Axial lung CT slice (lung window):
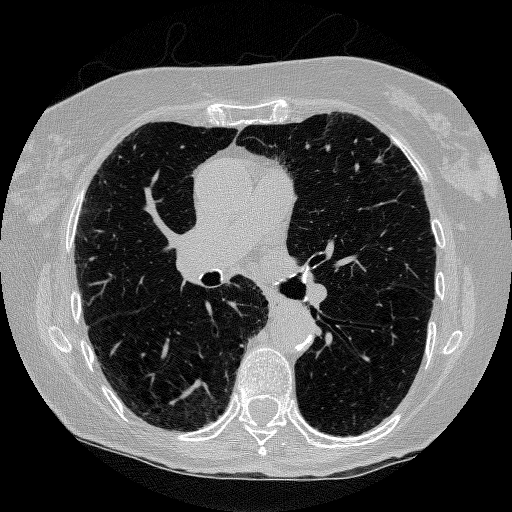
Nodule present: no